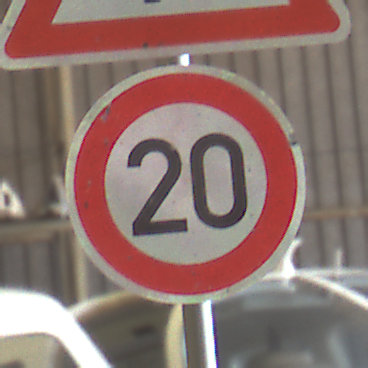
Verkehrszeichen: Geschwindigkeit20
Zusatzzeichen oben: EinseitigVerengteFahrbahnRechts
Umgebung: Indoor, Urban
Tageszeit: Midday
Wetter: NotSpecified
Licht: Natural
Jahreszeit: NotSpecified
Kontrast: MediumContrast